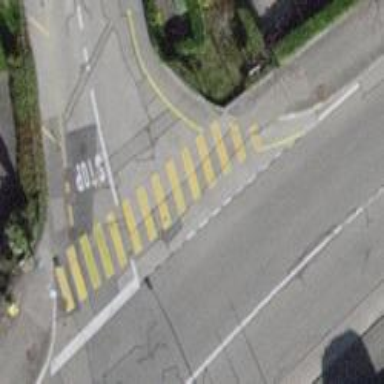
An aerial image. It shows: Zebra crossing on the road.